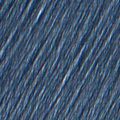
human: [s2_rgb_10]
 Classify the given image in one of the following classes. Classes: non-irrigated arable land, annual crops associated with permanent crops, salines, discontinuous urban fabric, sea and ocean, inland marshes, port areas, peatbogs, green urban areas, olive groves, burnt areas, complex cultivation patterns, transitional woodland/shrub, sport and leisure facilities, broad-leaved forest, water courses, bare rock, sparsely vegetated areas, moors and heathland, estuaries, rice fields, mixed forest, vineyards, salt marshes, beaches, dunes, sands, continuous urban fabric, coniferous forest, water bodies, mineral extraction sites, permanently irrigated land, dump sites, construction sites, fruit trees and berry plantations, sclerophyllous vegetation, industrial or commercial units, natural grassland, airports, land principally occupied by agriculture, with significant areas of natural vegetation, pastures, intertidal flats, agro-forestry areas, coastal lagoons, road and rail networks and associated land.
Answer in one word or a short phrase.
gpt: continuous urban fabric